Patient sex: F
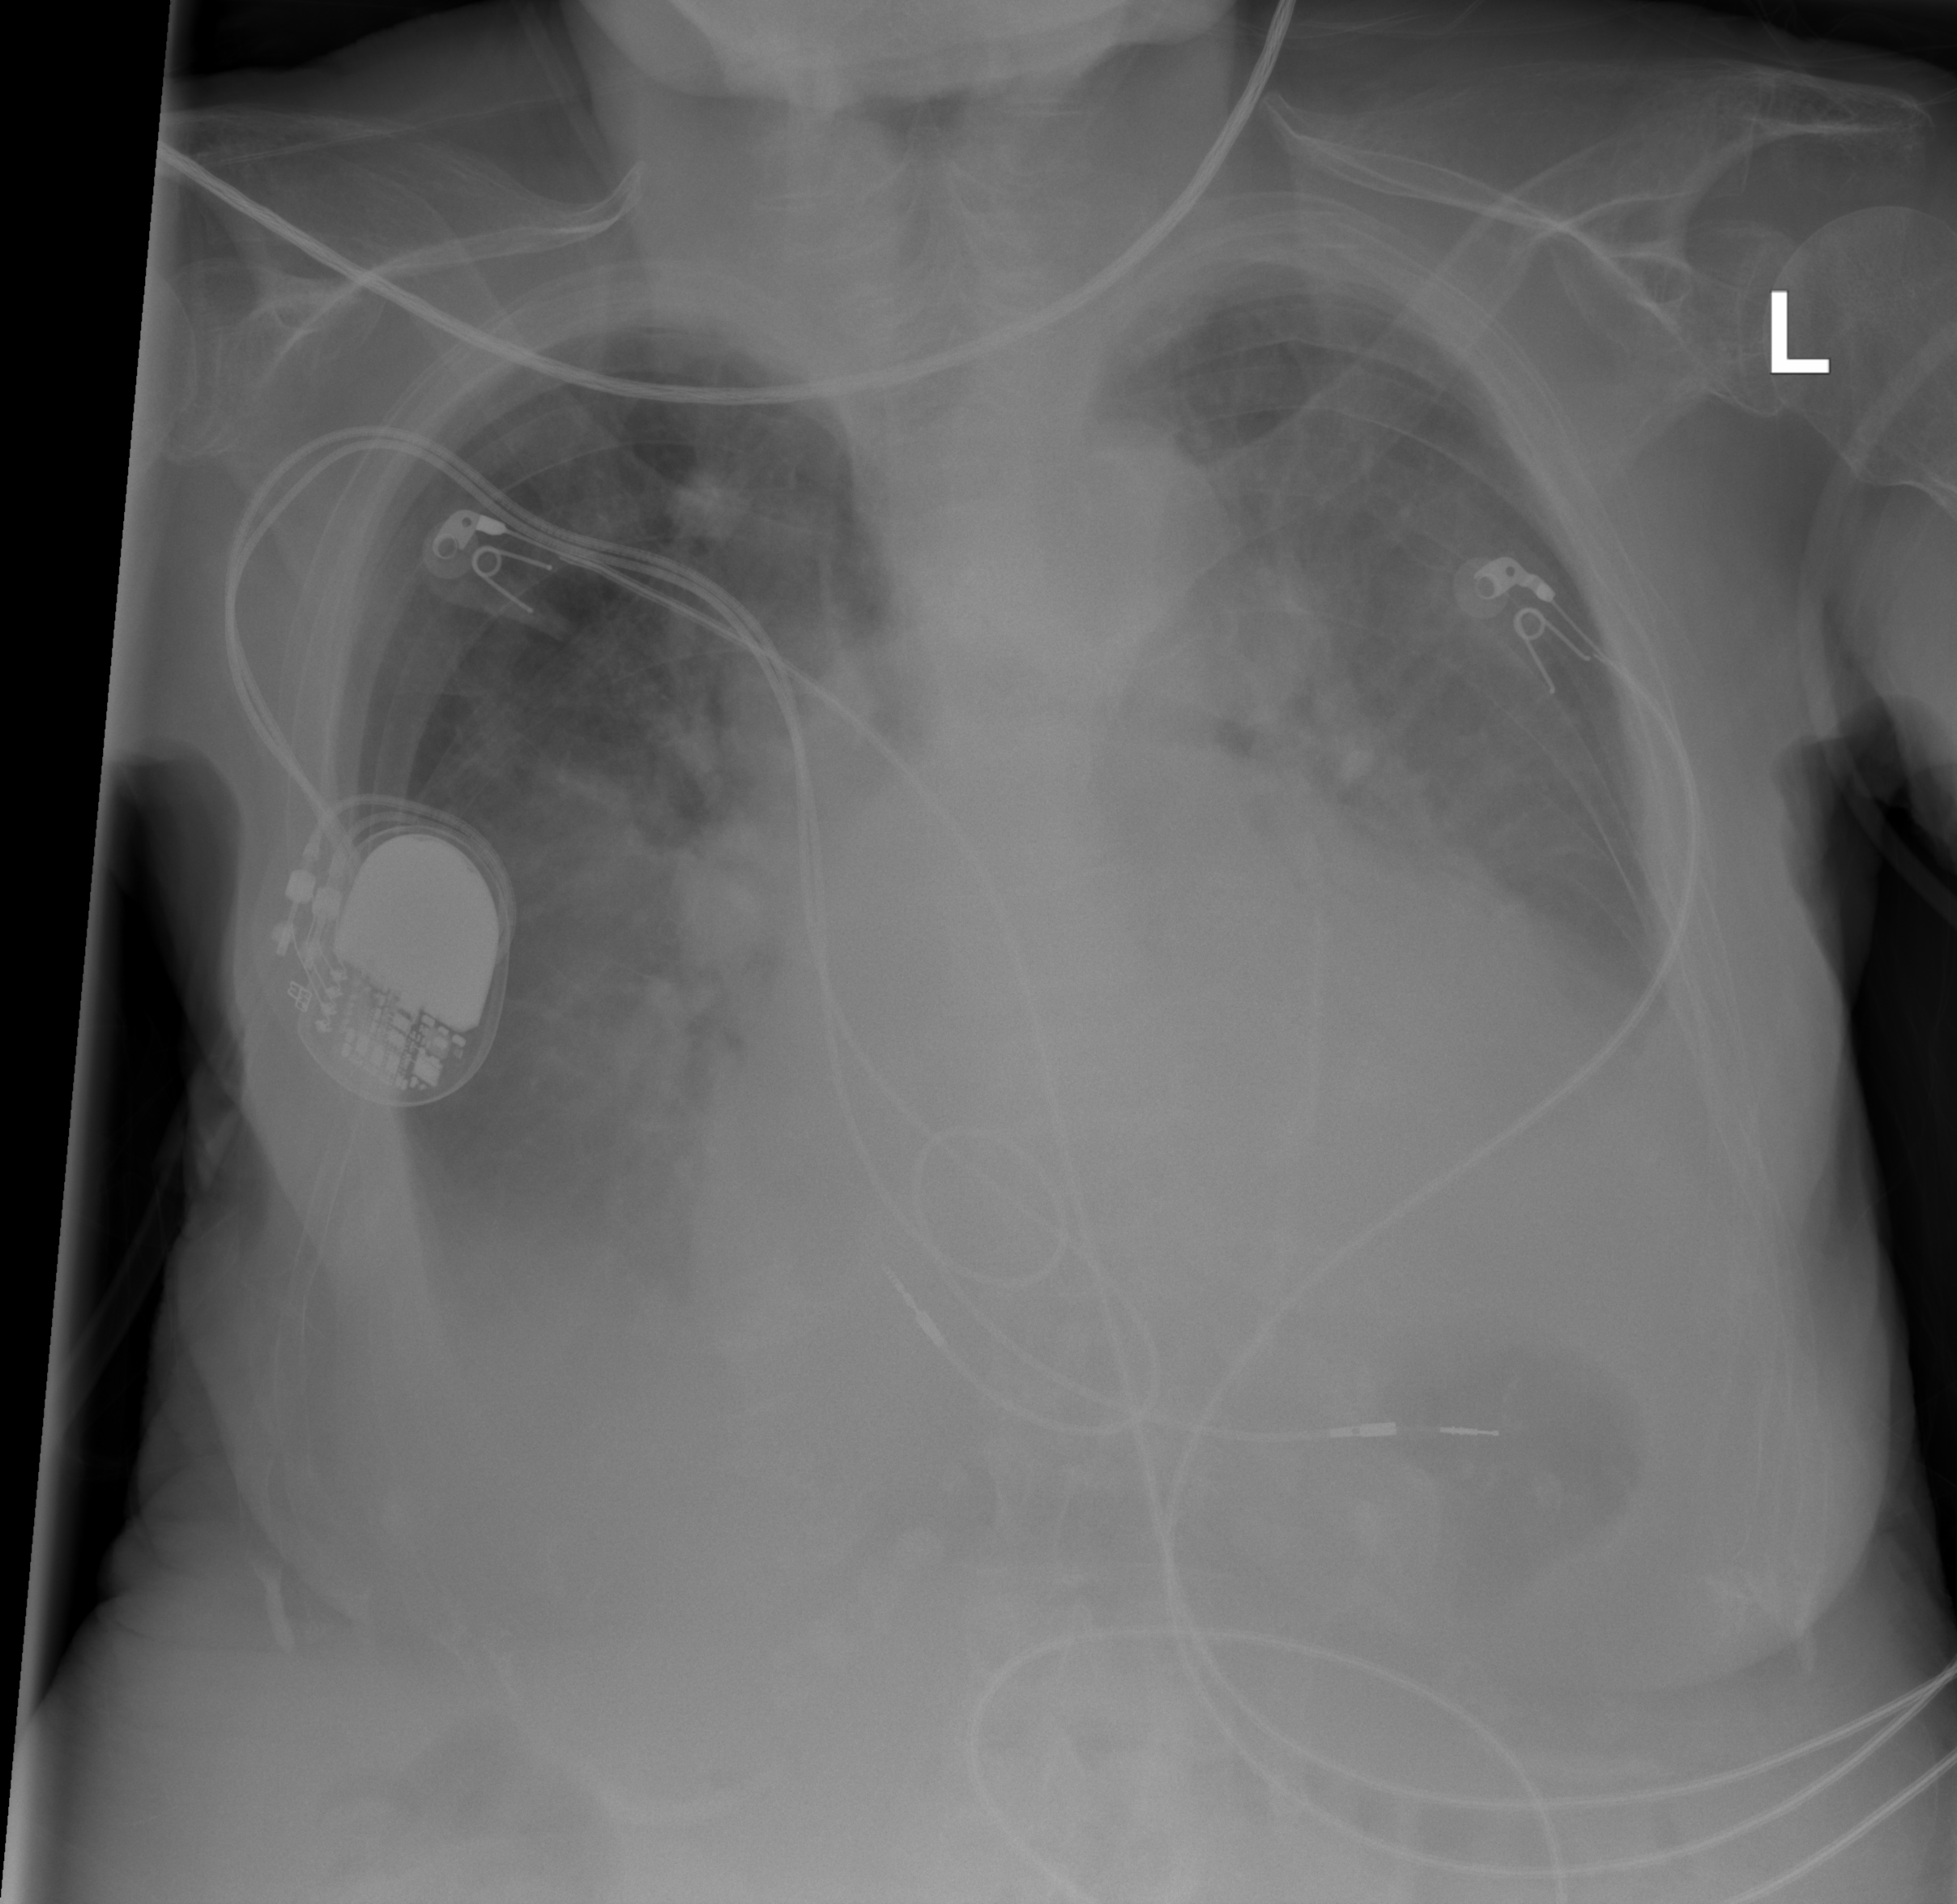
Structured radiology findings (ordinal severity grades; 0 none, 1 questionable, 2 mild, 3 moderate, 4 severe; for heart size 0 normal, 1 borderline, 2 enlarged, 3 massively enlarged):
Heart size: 3
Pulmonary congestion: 2
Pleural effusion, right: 3
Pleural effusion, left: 3
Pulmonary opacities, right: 1
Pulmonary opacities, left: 1
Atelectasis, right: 3
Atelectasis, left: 3